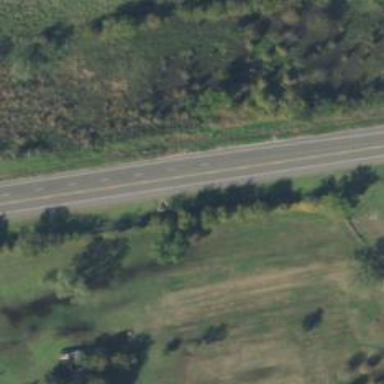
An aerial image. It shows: Culvert tunnel.